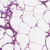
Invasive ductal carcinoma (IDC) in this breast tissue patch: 0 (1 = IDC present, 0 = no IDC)